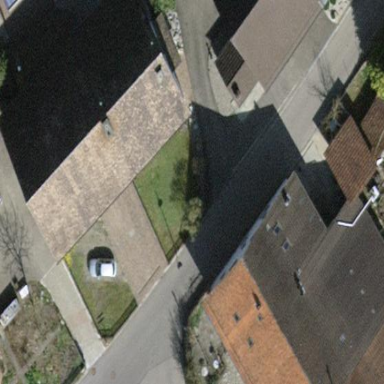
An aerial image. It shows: Building with pitched roof.